You are looking at the unprocessed time series of a bearing vibration snapshot. Classify the bearing condition as one of: normal, inner_race, outer_race, ball.
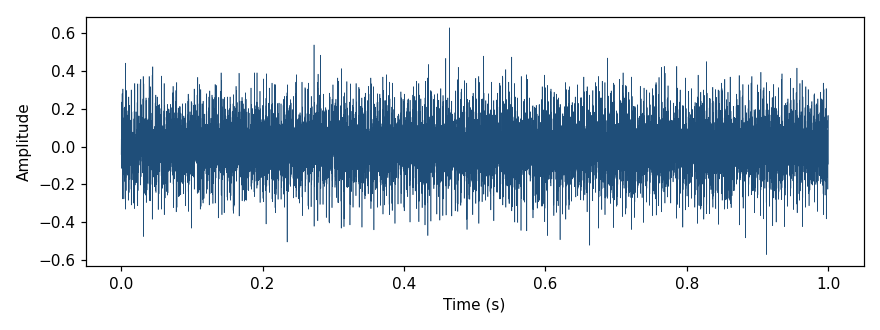
Answer: outer_race